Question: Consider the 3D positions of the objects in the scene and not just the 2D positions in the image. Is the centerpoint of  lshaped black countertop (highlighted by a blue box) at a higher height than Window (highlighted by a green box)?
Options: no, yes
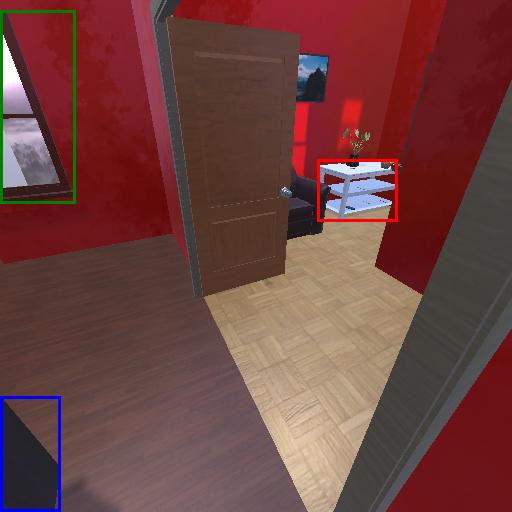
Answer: no